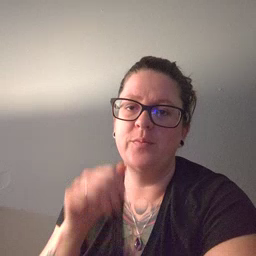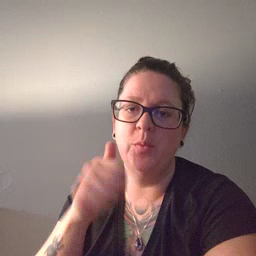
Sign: tomorrow